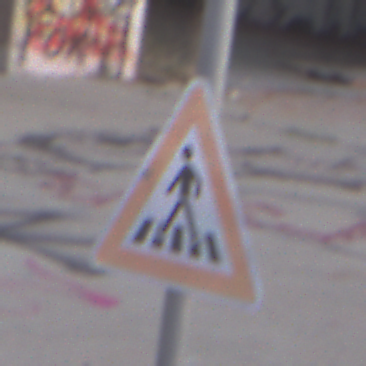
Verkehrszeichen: FussgaengerueberwegRechts
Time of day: SunriseSunset
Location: Outdoor (Suburban)
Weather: PartlyCloudy
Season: NotSpecified
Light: Natural